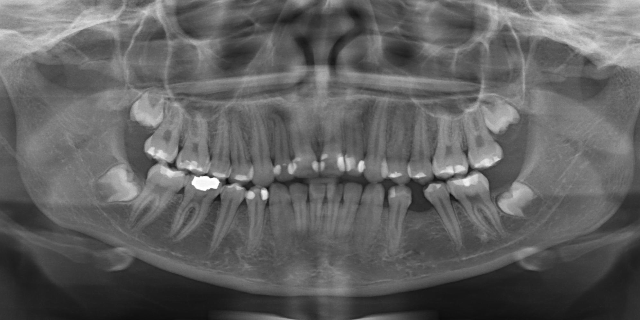
adult